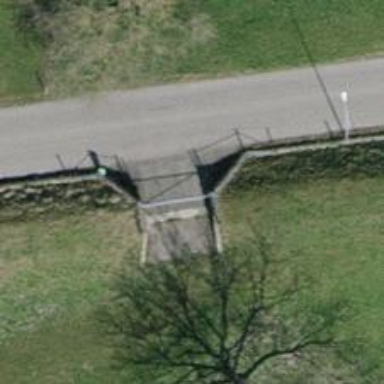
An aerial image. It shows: Gate.